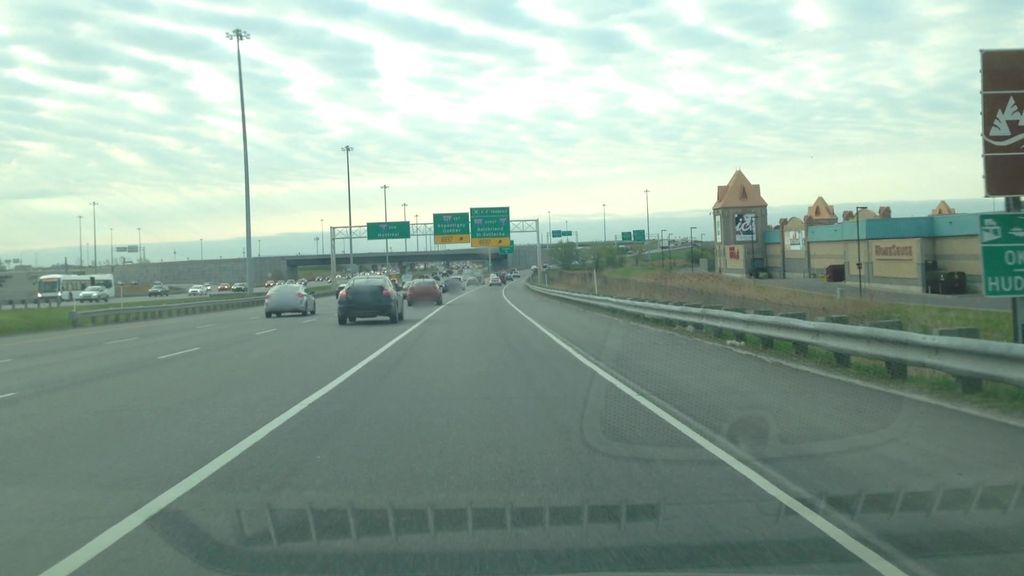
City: montreal